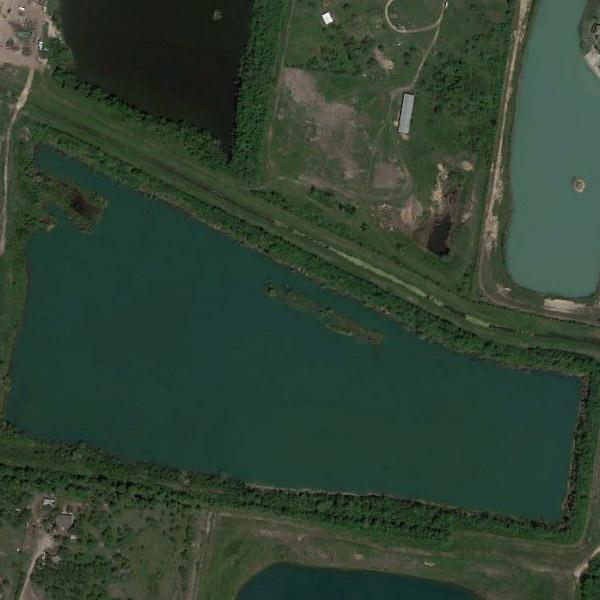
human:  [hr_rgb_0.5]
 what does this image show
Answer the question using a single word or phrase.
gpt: pond